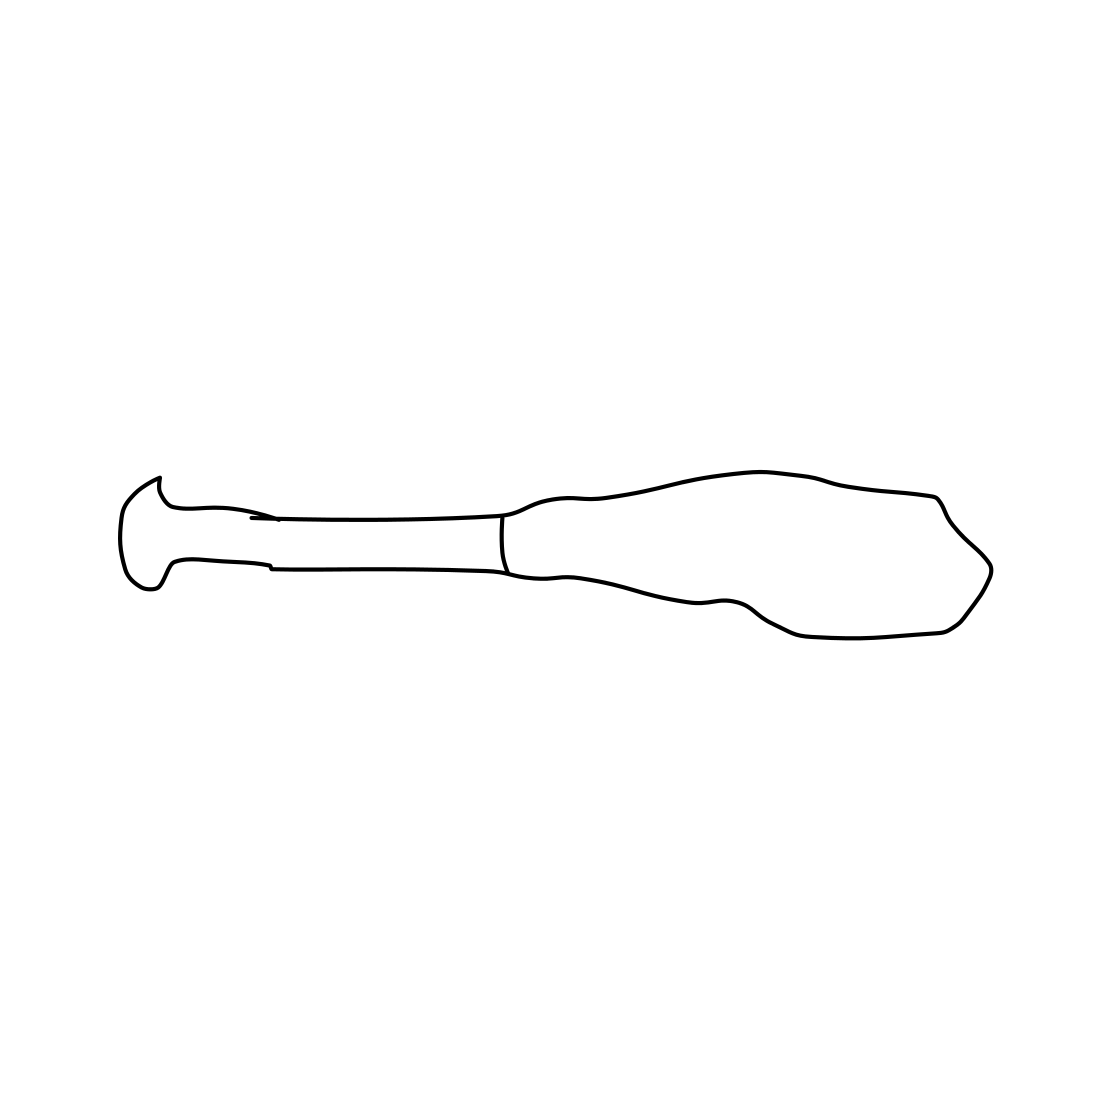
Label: baseball bat